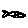
Label: fish